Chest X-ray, PA view. Patient: 52 years old, sex M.
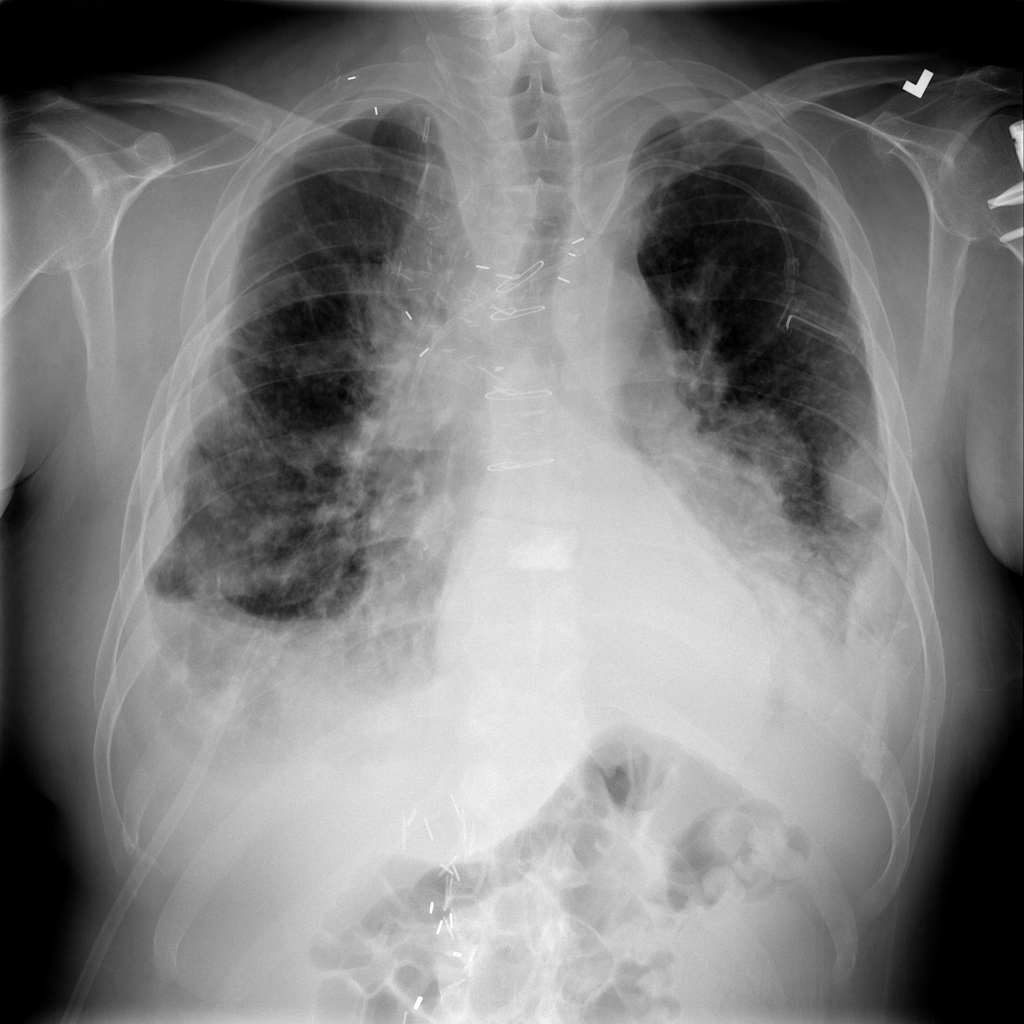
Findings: Effusion, Mass, Pleural_Thickening